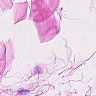
Metastatic tissue present: no